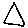
Label: triangle